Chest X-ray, AP view. Patient: 44 years old, sex M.
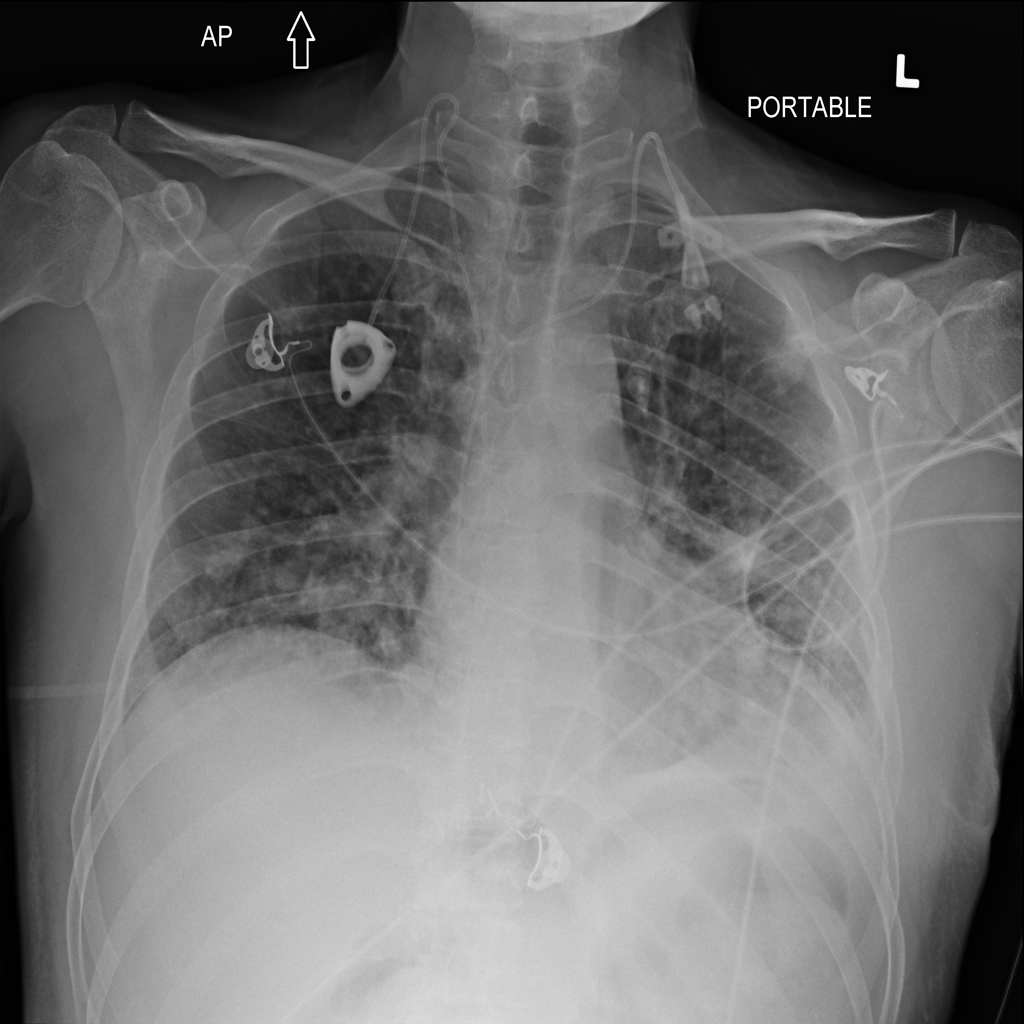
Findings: Effusion, Infiltration, Nodule